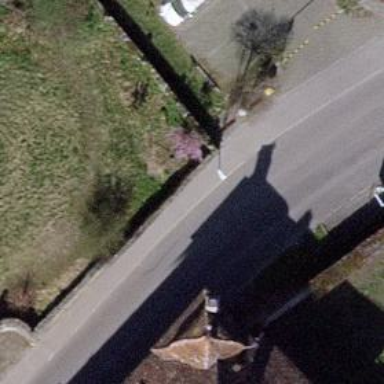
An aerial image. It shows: Post box is visible.